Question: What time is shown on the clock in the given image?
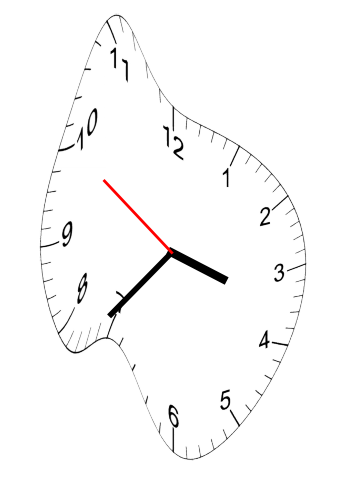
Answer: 03:36:50